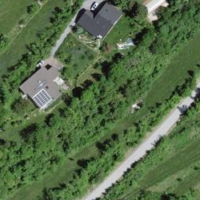
EUNIS habitat code: 44
Species observed at this site:
Clinopodium vulgare
Saponaria ocymoides